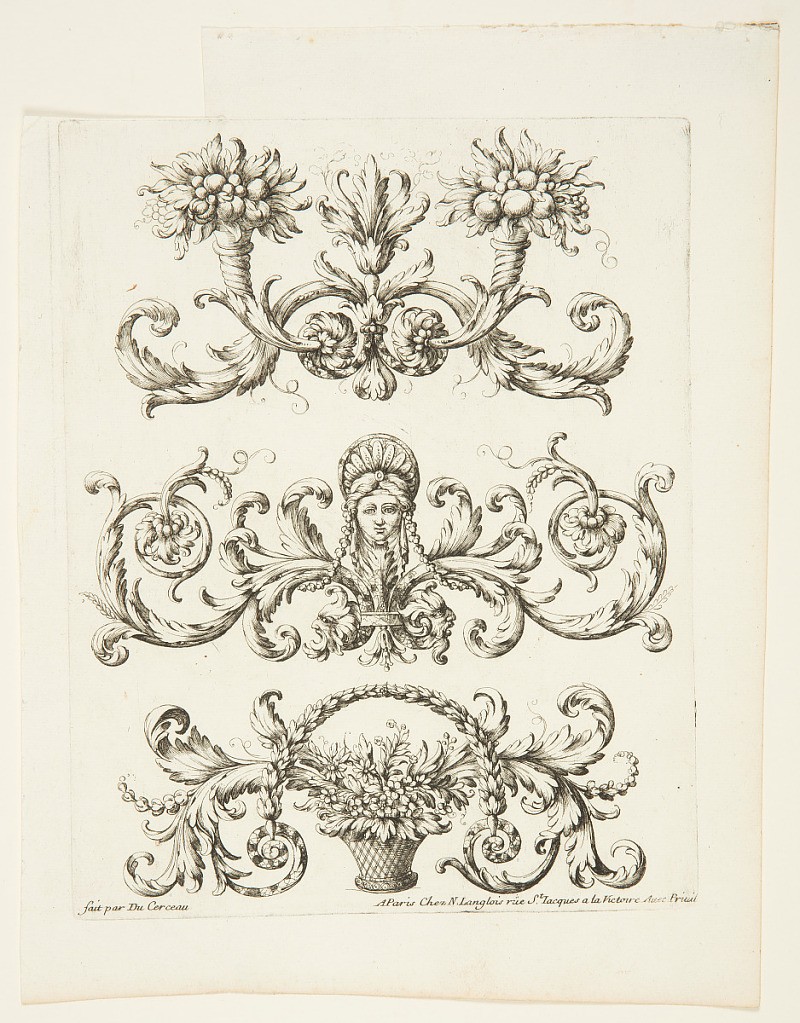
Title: Frieze, from the set, "Ornemens à la Mode"
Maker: Jacques Androuet Du Cerceau the Elder, French, ca. 1515 - after 1584
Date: ca. 1650
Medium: Engraving on laid paper
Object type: Print
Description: Three friezes; top: with two cornucopias; center: with a woman's head; bottom: with a flower basket. With "Fait par du Cerceau" and Langlois's address, "rue St. Jacques a la Victoire"